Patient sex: F
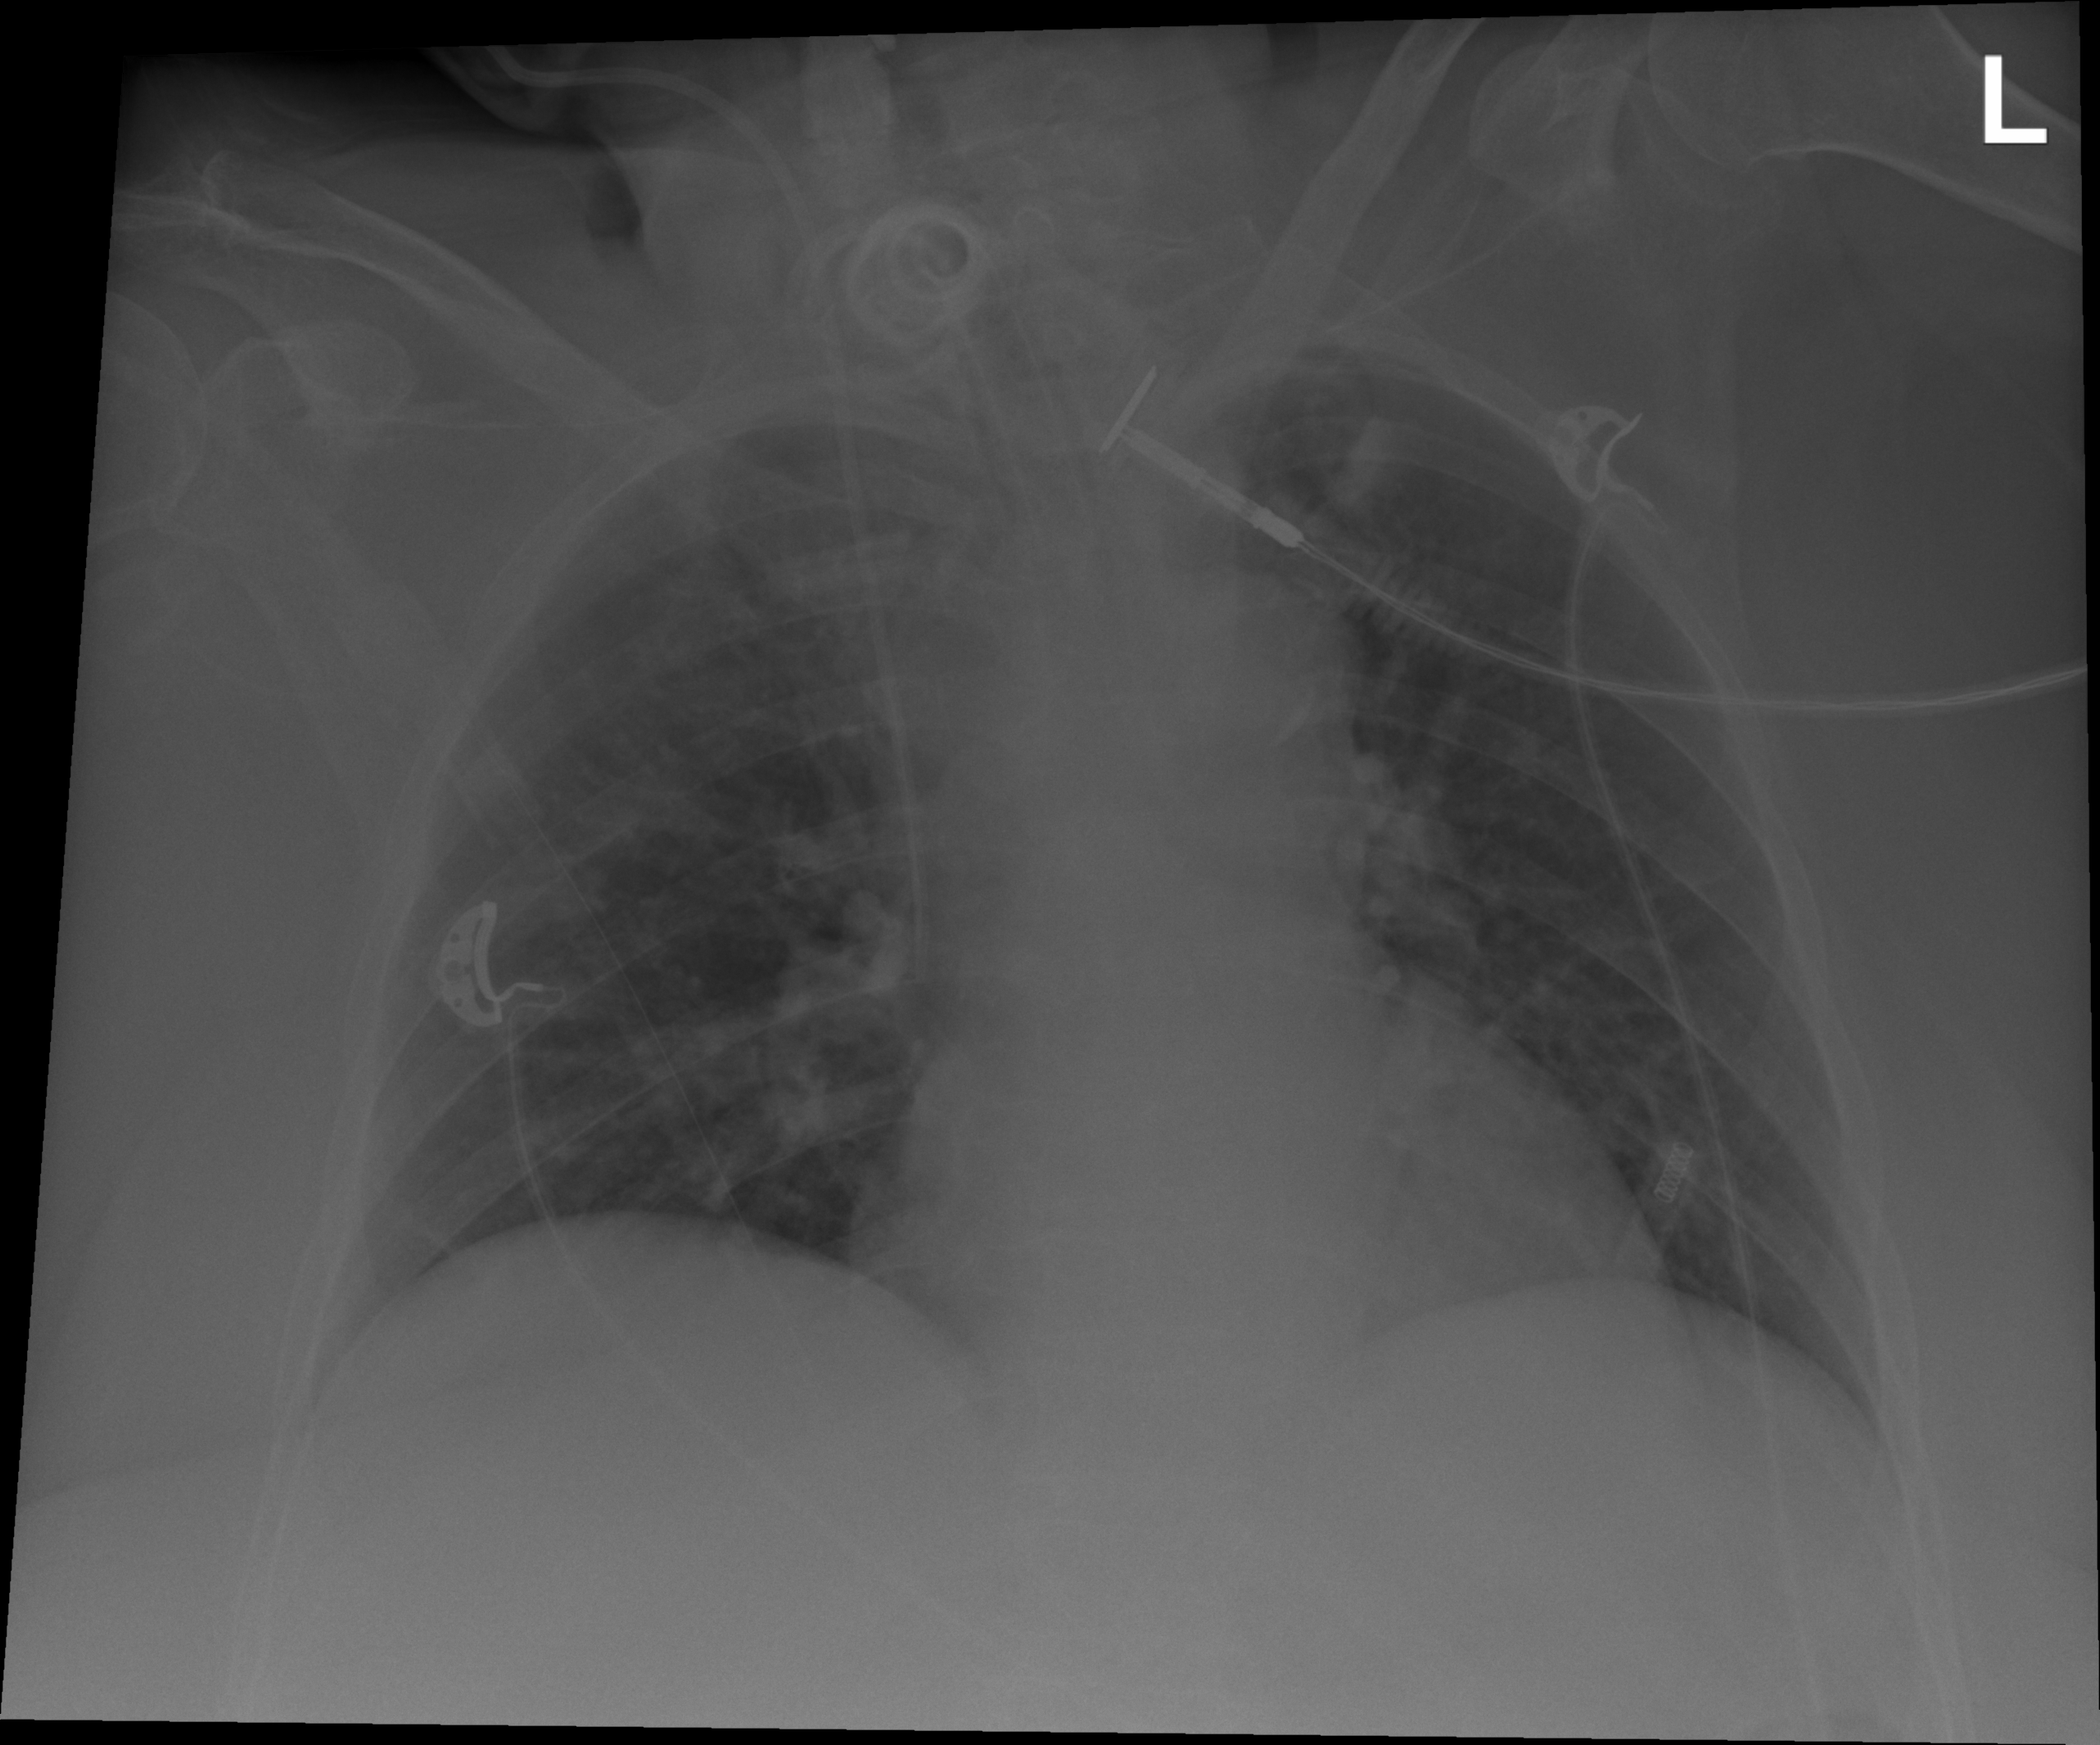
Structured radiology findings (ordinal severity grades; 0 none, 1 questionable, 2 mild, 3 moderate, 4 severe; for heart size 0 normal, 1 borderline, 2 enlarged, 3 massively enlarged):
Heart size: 0
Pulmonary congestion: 2
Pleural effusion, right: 0
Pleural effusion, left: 0
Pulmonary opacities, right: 2
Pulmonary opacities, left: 2
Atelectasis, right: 0
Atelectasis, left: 0